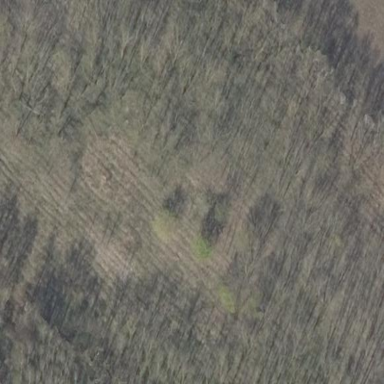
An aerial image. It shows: Patch of scrub vegetation.